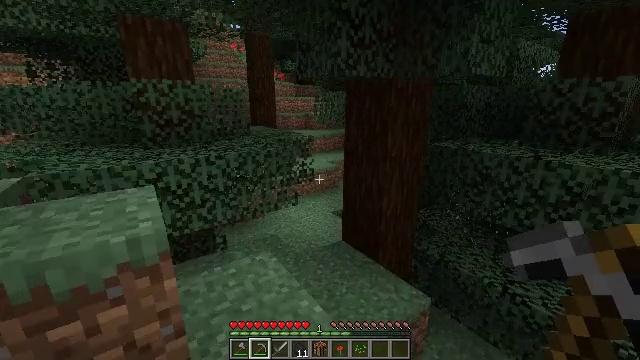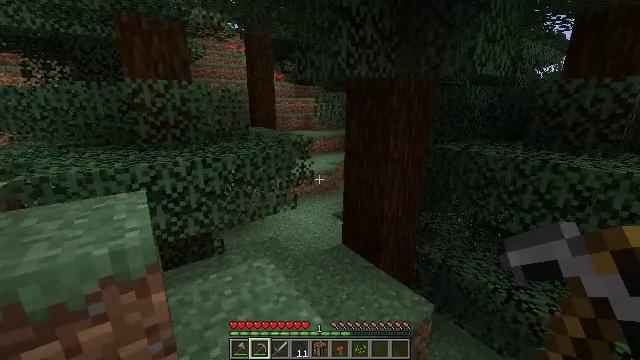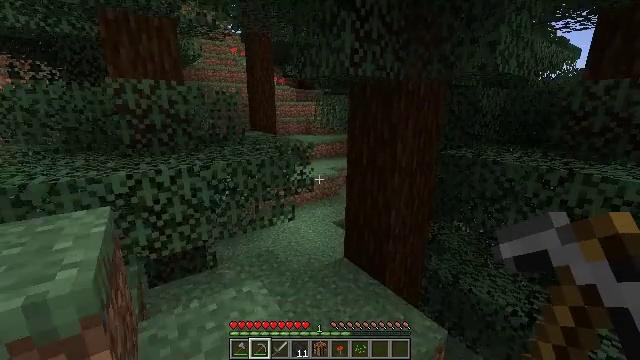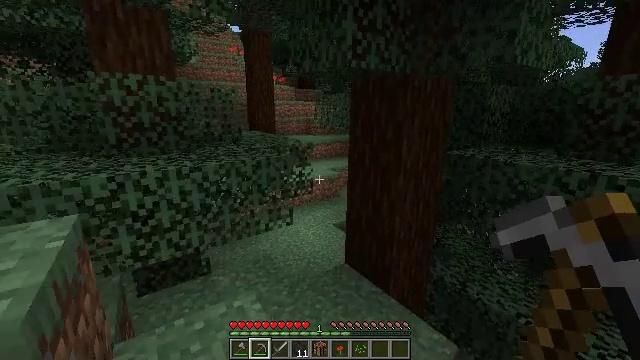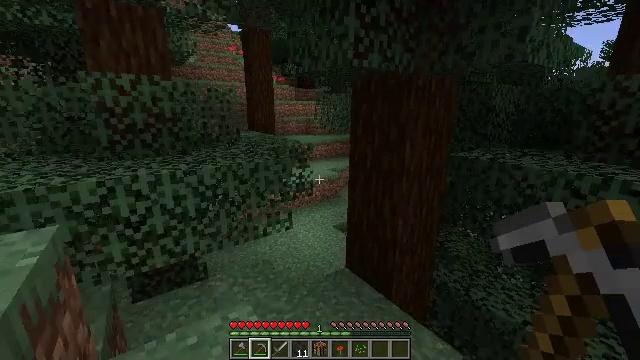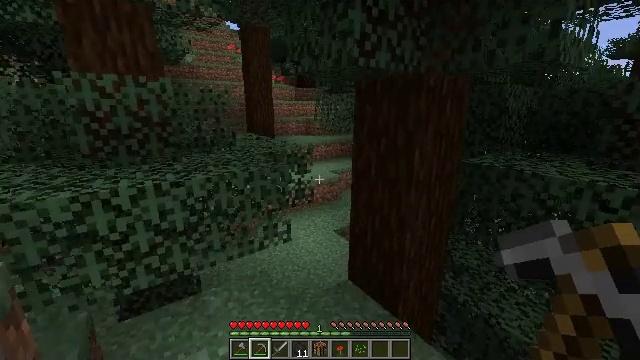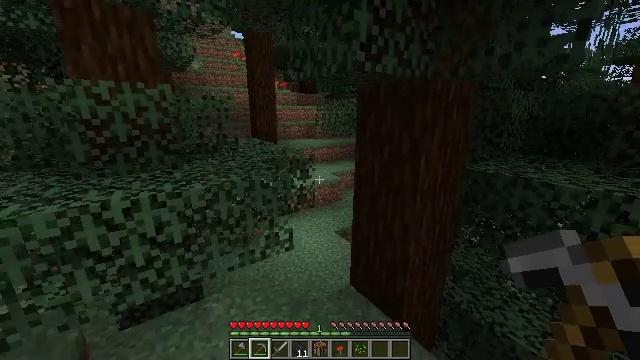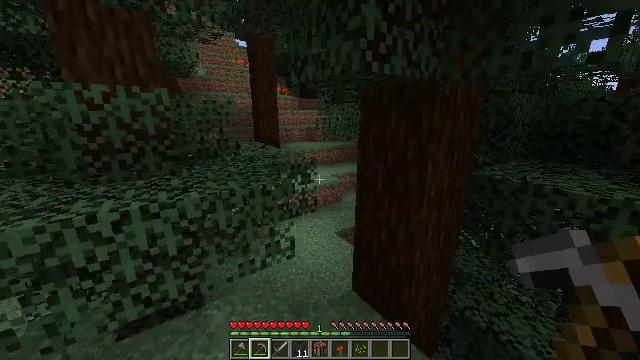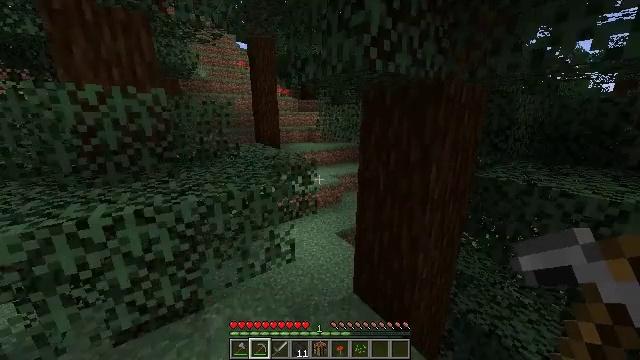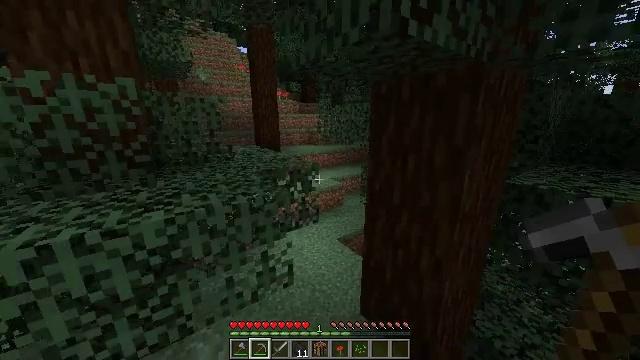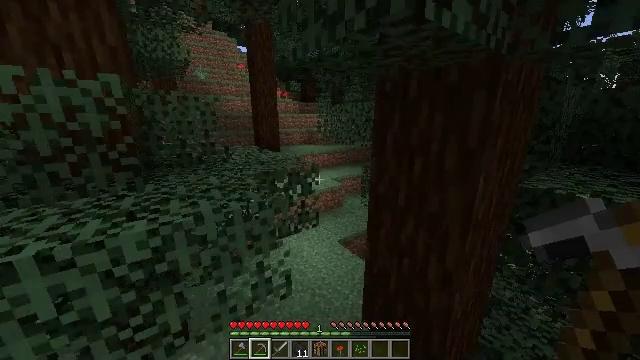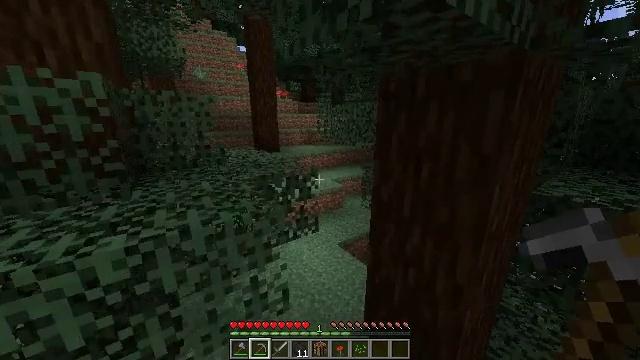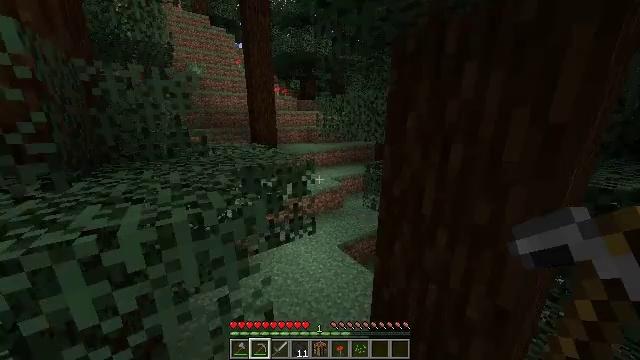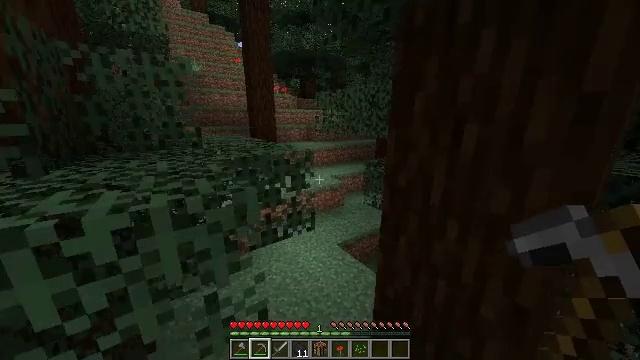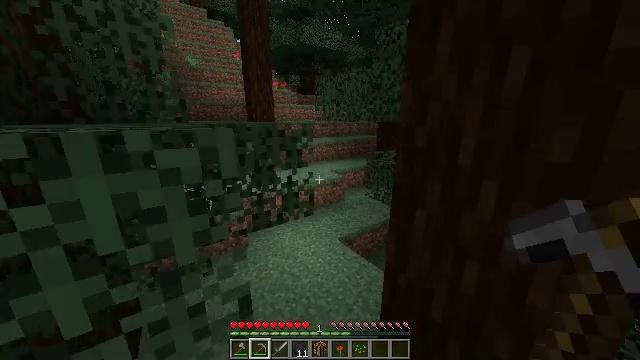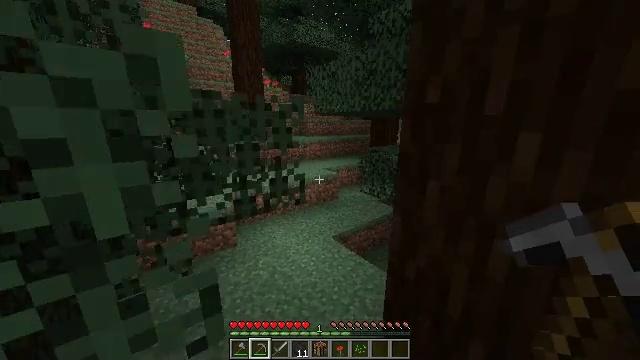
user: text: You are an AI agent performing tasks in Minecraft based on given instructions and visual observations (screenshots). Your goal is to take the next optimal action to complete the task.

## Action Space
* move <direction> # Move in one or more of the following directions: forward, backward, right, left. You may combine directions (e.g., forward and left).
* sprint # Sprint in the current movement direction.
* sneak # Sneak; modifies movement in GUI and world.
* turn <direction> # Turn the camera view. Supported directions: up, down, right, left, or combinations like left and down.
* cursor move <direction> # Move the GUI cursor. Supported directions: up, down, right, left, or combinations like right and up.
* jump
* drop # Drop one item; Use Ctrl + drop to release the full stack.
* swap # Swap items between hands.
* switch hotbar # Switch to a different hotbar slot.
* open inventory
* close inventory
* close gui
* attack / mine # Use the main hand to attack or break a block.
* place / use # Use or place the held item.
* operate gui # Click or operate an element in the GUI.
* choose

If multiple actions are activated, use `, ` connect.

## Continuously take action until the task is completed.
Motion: motion action
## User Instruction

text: Harvest the large fern for decoration.
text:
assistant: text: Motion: move forward
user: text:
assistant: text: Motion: move forward
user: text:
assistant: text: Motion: move forward
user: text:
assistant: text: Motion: move forward
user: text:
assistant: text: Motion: move forward, sprint
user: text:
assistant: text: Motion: move forward, sprint
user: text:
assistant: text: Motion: move forward, sprint
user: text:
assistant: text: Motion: move forward, sprint
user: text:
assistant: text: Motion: move forward, sprint
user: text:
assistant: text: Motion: move forward, sprint
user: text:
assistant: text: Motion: move forward, sprint
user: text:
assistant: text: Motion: move forward
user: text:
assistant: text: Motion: move forward
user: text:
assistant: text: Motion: move forward
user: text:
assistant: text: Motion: move forward, turn right
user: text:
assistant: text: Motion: move forward, turn right
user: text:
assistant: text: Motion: move forward
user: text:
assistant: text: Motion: move forward
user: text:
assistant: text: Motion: move forward
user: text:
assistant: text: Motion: move forward
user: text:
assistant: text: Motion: move forward
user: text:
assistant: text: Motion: move forward
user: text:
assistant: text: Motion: move forward
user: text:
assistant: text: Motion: move forward
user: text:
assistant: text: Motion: move forward
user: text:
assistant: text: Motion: move forward
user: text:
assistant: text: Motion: move forward
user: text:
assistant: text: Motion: move forward
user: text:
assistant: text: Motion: move forward
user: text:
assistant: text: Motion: move forward